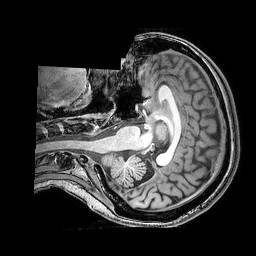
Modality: T1w
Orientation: axial
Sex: female
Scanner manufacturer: philips
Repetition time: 0.00816 s
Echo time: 0.00374 s